Question: Is there a way to show the following as Arabic text?

I used in my project frequently 'char *sql' and ANSI, what can I do ?
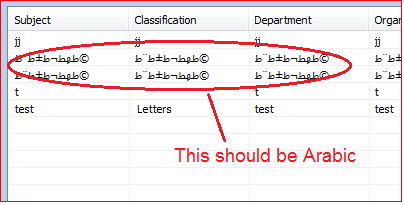
Answer: Basically a 'char' is just not applicable since it only has 256 possibilities for values. In your code you can use 'wchar_t' instead of 'char'.
I would use <URL>.